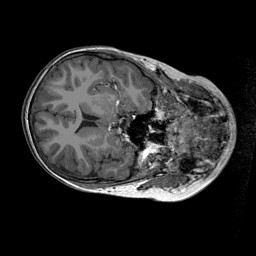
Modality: T1w
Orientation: axial
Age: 11
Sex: male
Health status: ill